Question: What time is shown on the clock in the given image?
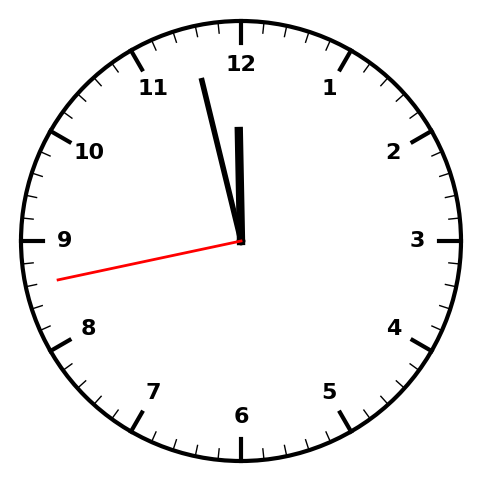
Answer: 11:57:43